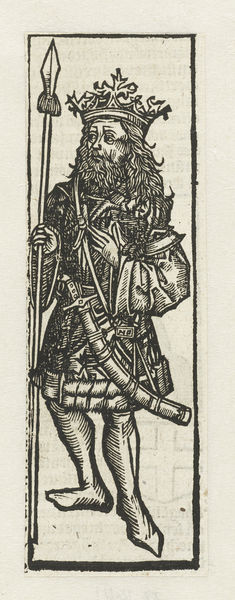
Titel: Staande vorst met speer
Standort: Amsterdam
Institution: Rijksmuseum
Schlagwörter: mann, bart, krone, holzschnitt, könig, lanze, barbe, druck, schwert, ganzkörper, mittelalter, gravure, épée, roi, sabre, lance, médiéval, moyen-âge